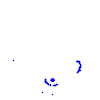
Particle: kaon